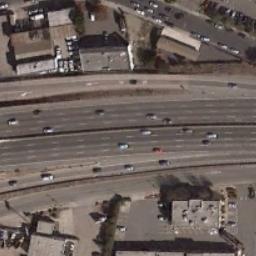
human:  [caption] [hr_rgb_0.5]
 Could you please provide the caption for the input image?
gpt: The freeway is next to the houses and some cars .

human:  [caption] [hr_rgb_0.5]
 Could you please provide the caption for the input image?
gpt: A bifurcated freeway goes through the residential area .

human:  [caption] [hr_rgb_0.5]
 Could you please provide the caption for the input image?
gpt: There are many buildings and roads on both sides of the freeway, There are many cars on the freeway, And many cars are parked in the open space beside the freeway .

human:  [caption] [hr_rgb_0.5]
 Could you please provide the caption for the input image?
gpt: There is a big white truck on the highway on the right .

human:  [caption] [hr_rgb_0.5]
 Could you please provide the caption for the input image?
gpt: There are some gray buildings beside the freeway .